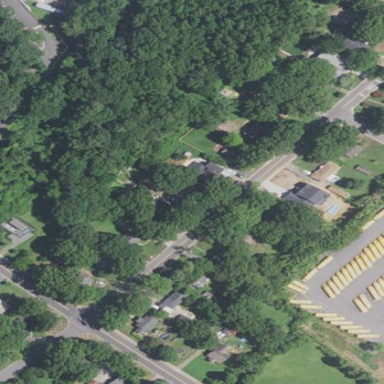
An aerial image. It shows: Single-family residential area.